【题型】解答题　【知识点】平面几何　【难度】medium
\textbf{10. 如图，正方形 $ABCD$ 的边长为 $5$，点 $E$ 是边 $AD$ 上的一个动点，连接 $CE$，将线段 $CE$ 绕点 $E$ 按逆时针方向旋转 $90^\circ$ 得到线段 $EF$，连接 $BF$ 交 $CE$ 于点 $P$。}

\vspace{0.5cm}

\noindent (1) 如图1，求证：$\angle DEF = \angle DCE$；

\noindent (2) 如图2，当 $BF$ 经过点 $D$ 时，求证：点 $E$ 是 $AD$ 的中点；

\noindent (3) 当 $BF = 3\sqrt{13}$ 时，求 $\frac{BP}{PF}$ 的值。
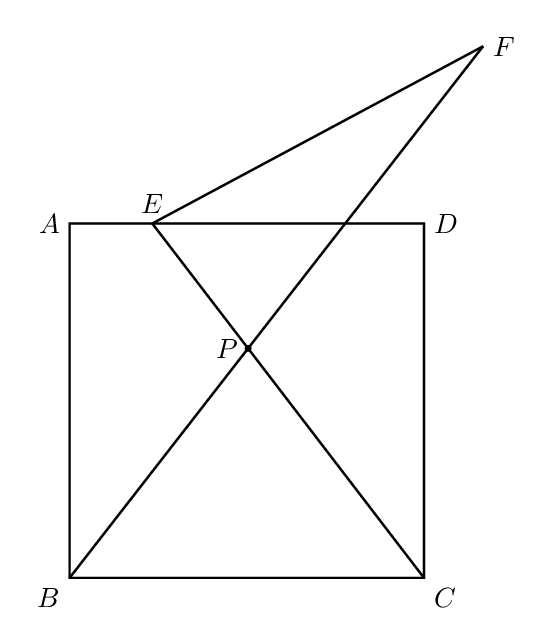
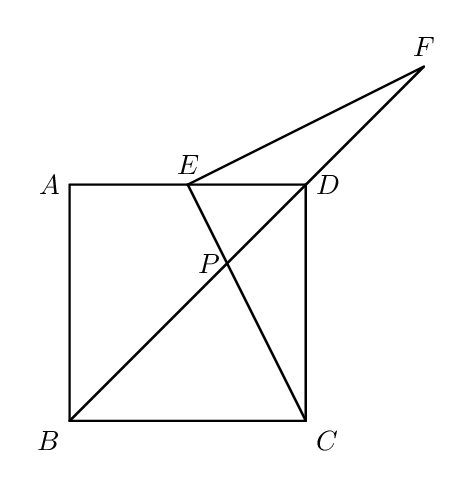
【解答】

\noindent \textbf{【答案】} (1)见解析；(2)见解析；(3)$\boldsymbol{\dfrac{25}{41}}$或$\boldsymbol{\dfrac{25}{26}}$

\vspace{0.2cm}
\noindent \textbf{【分析】}
(1) 由旋转性质得$\angle CEF = 90^\circ$，结合正方形$\angle D = 90^\circ$，利用同角的余角相等证明；
(2) 作$FG \perp AD$交$AD$的延长线于点$G$，证明$\triangle CDE \cong \triangle EGF(\text{AAS})$，结合等腰直角三角形性质推出$AD = 2ED$，得证；
(3) 过点$F$作$FH \perp BC$分别交$BC$，$AD$的延长线于点$H$，$Q$，设$AE = x$，利用勾股定理列方程求解$x$，再结合相似三角形性质求比例．

\vspace{0.2cm}
\noindent \textbf{【详解】}
(1) 证明：$\because$线段$CE$绕点$E$逆时针旋转$90^\circ$得$EF$，$\therefore \angle CEF = 90^\circ$，
$\therefore \angle DEF + \angle CED = 90^\circ$，
$\because$四边形$ABCD$是正方形，$\therefore \angle D = 90^\circ$，
$\therefore \angle DCE + \angle CED = 90^\circ$，
$\therefore \angle DEF = \angle DCE$；

(2) 证明：如图2，过点$F$作$FG \perp AD$交$AD$的延长线于点$G$，

$\therefore \angle G = 90^\circ$，$\therefore \angle FGE = \angle D = 90^\circ$，
由(1)知$\angle DEF = \angle DCE$，又$CE = EF$，
$\therefore \triangle CDE \cong \triangle EGF(\text{AAS})$，$\therefore EG = CD$，$FG = ED$，
$\because$正方形$ABCD$中$\angle A = \angle BCD = 90^\circ$，$\angle ABC = 45^\circ$，
延长$AD$、$BC$交于点$M$，则$\triangle ABM$、$\triangle DCM$为等腰直角三角形，
$\therefore CD = CM$，$\therefore AD = 2ED$，即$E$为$AD$中点；

(3) 解：如图3，过点$F$作$FH \perp BC$交$BC$延长线于$H$，作$FQ \parallel BC$交$AD$于$Q$，

$\because$正方形$ABCD$边长为5，$\therefore BC = CD = 5$，
由$\triangle CDE \cong \triangle BCF$（旋转性质），设$AE = t$，则$DE = 5 - t$，$BF = 2AE = 2t$，
在$\text{Rt}\triangle BCF$中，$BC^2 + CF^2 = BF^2$，即$5^2 + CF^2 = (2t)^2$，
结合$BF = 3\sqrt{13}$，列方程解得$t = 1$或$t = 4$，
再由$\triangle BPG \sim \triangle FPC$，得$\dfrac{BP}{PF} = \dfrac{BG}{CF}$，代入得$\dfrac{BP}{PF} = \dfrac{25}{41}$或$\dfrac{25}{26}$．

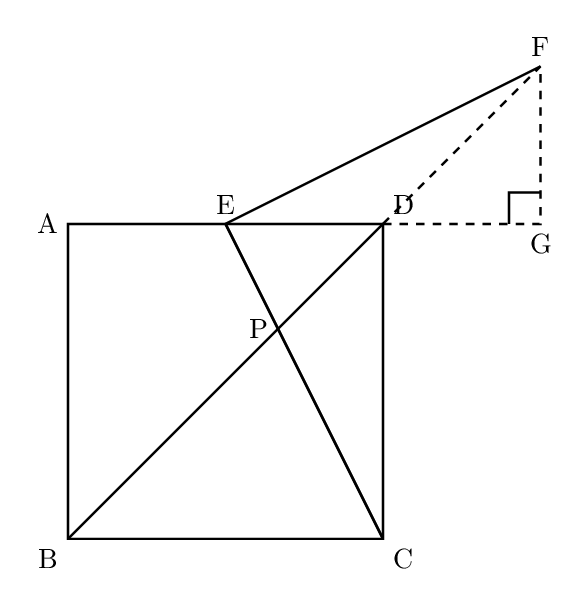
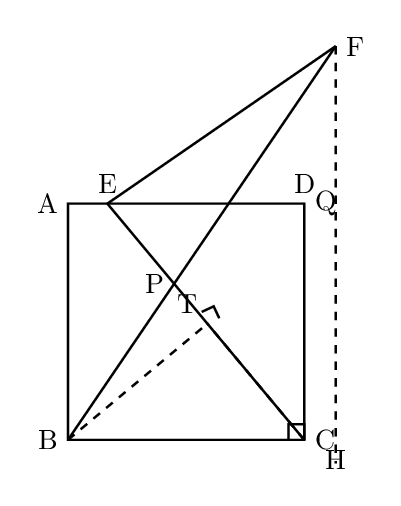